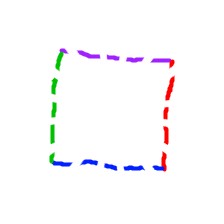
Shape: square